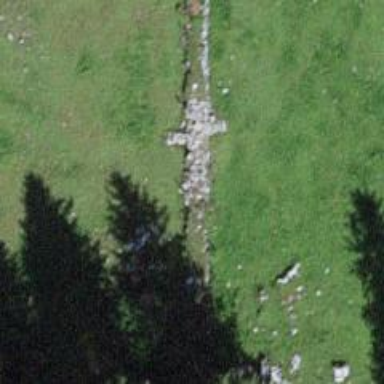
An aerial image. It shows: Wall barrier.